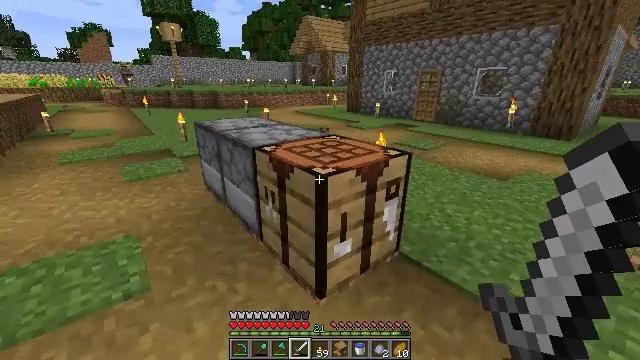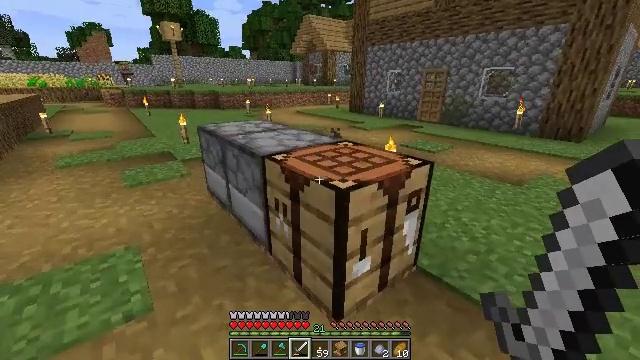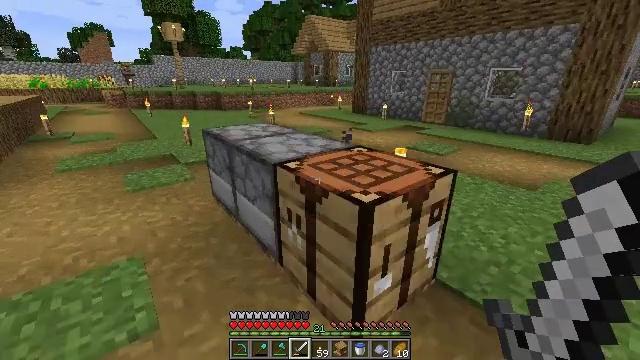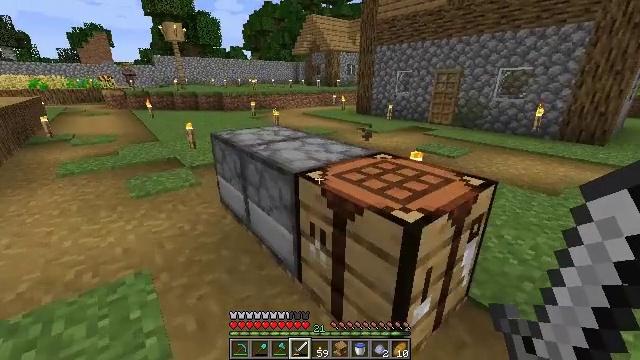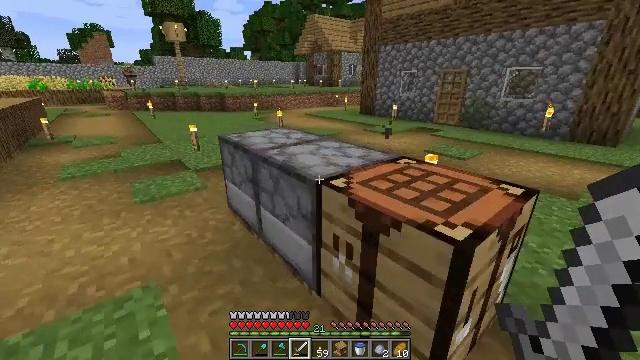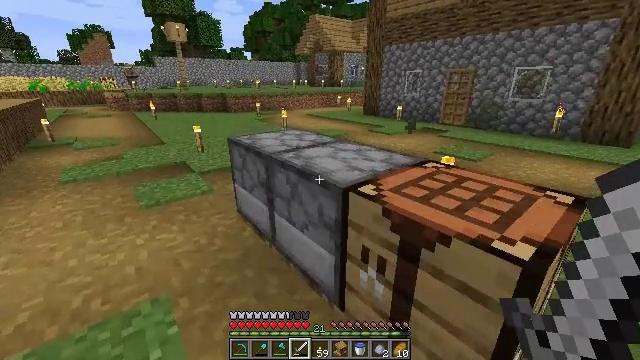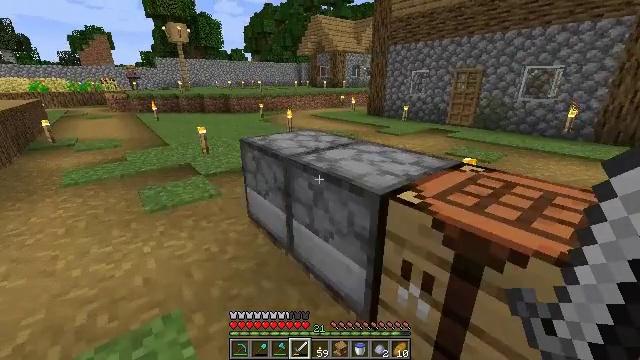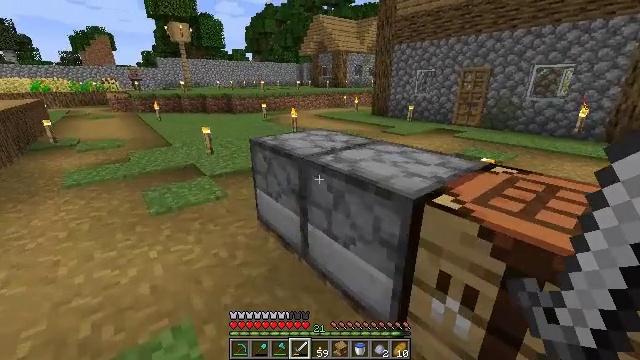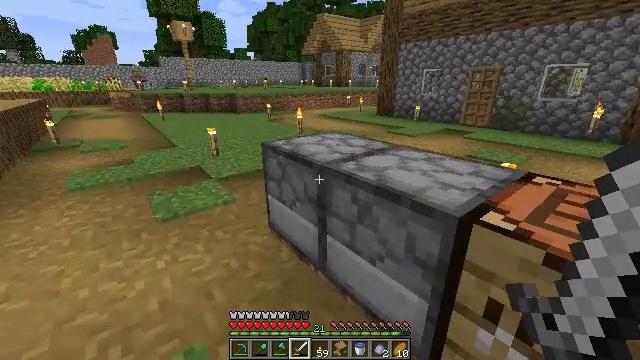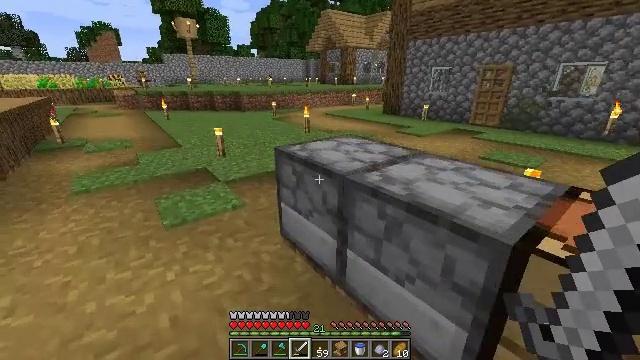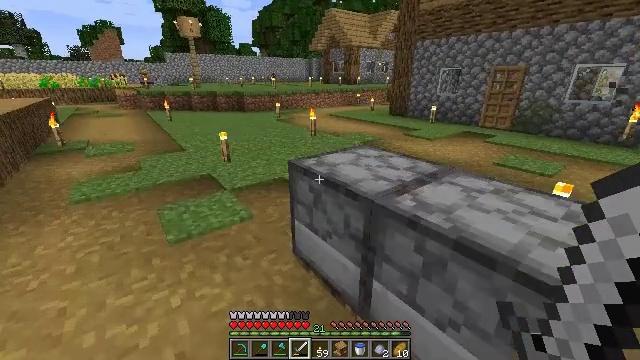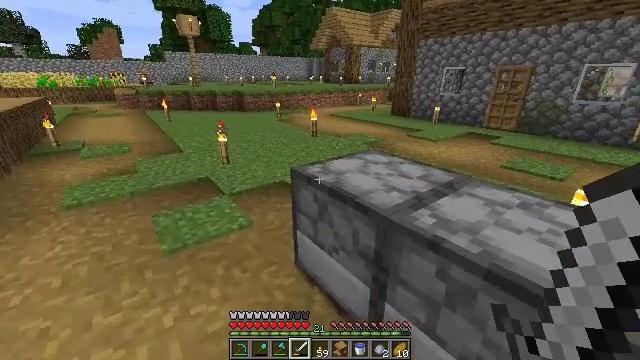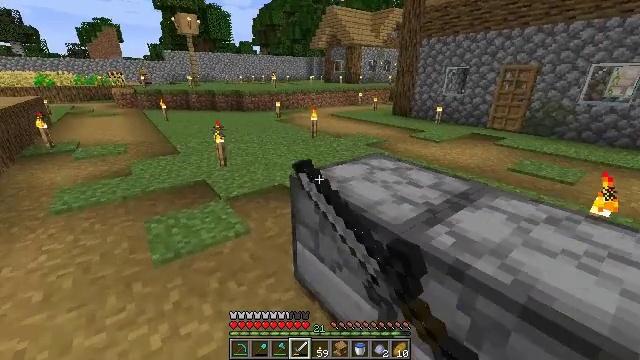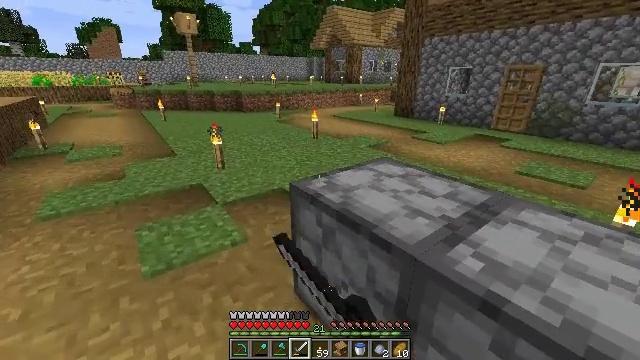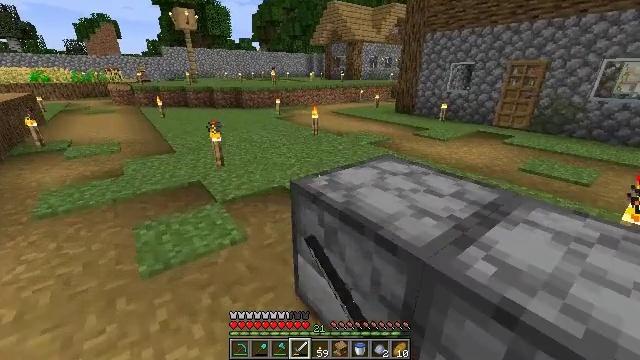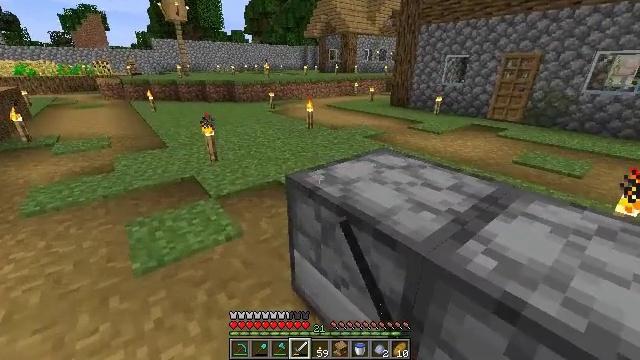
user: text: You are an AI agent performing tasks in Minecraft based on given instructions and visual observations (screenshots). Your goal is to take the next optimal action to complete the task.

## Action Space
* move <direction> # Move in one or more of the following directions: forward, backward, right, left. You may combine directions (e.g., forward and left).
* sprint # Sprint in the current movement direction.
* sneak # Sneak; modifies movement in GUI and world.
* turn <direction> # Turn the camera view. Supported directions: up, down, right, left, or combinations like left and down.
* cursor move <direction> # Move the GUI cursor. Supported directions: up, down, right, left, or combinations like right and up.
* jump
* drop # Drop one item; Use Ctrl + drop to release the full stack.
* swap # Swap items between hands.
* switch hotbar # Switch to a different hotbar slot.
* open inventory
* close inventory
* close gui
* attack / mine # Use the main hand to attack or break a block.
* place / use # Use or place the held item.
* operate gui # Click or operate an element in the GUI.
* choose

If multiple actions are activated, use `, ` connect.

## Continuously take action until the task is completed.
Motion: motion action
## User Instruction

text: Cut down the sugar cane stalks.
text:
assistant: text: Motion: move forward and move left
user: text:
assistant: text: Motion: move forward and move left
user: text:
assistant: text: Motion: move forward and move left
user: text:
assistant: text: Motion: move forward and move left
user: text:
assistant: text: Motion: move forward and move left
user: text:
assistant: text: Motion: move forward and move left
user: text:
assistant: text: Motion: move forward and move left
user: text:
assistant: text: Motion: move forward and move left
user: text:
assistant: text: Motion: move forward and move left
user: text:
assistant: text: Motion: move forward
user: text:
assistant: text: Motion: move forward, use / place
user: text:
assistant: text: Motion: move forward, use / place
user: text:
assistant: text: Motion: use / place
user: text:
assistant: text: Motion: use / place
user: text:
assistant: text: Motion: turn right and down
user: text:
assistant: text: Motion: open gui
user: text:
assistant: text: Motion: no_op
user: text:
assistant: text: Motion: no_op
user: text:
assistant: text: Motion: no_op
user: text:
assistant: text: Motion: no_op
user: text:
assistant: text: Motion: no_op
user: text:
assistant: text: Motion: no_op
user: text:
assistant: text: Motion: sneak
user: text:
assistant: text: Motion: sneak
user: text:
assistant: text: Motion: sneak, cursor move left
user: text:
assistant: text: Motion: sneak
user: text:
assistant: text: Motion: sneak
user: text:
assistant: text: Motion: sneak
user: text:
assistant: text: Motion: sneak, choose
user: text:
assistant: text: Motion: sneak, choose